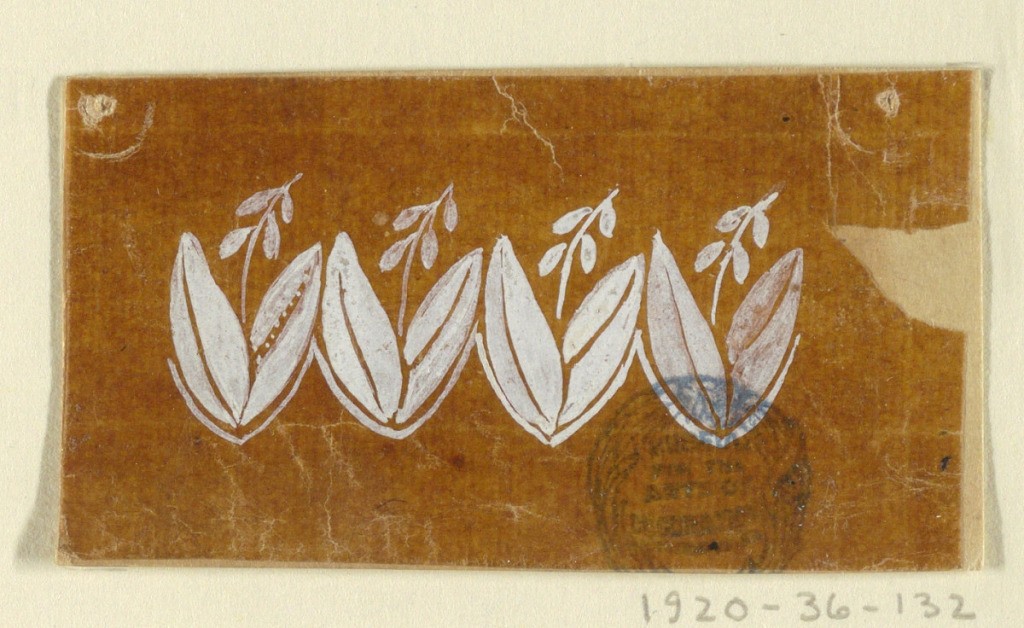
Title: Design for an Embroidered or Woven Horizontal Border of the "Fabrique de St. Ruf"
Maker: Fabrique de Saint Ruf, Lyon, France
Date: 1805–1815
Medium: Brush and white gouache on glazed tracing paper
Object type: Drawing
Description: A fantastic plant fills the hollow of a pointed crest border over which it rises. Four repeats are shown.